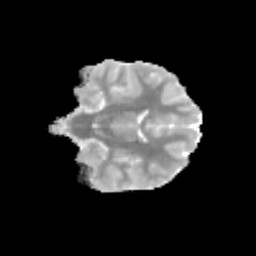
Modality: MD
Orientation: coronal
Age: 12
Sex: female
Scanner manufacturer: siemens
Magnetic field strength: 3 T
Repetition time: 3.8 s
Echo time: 0.07 s